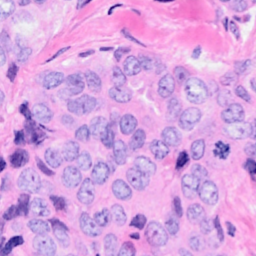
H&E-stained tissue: Breast